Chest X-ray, AP view. Patient: 71 years old, sex F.
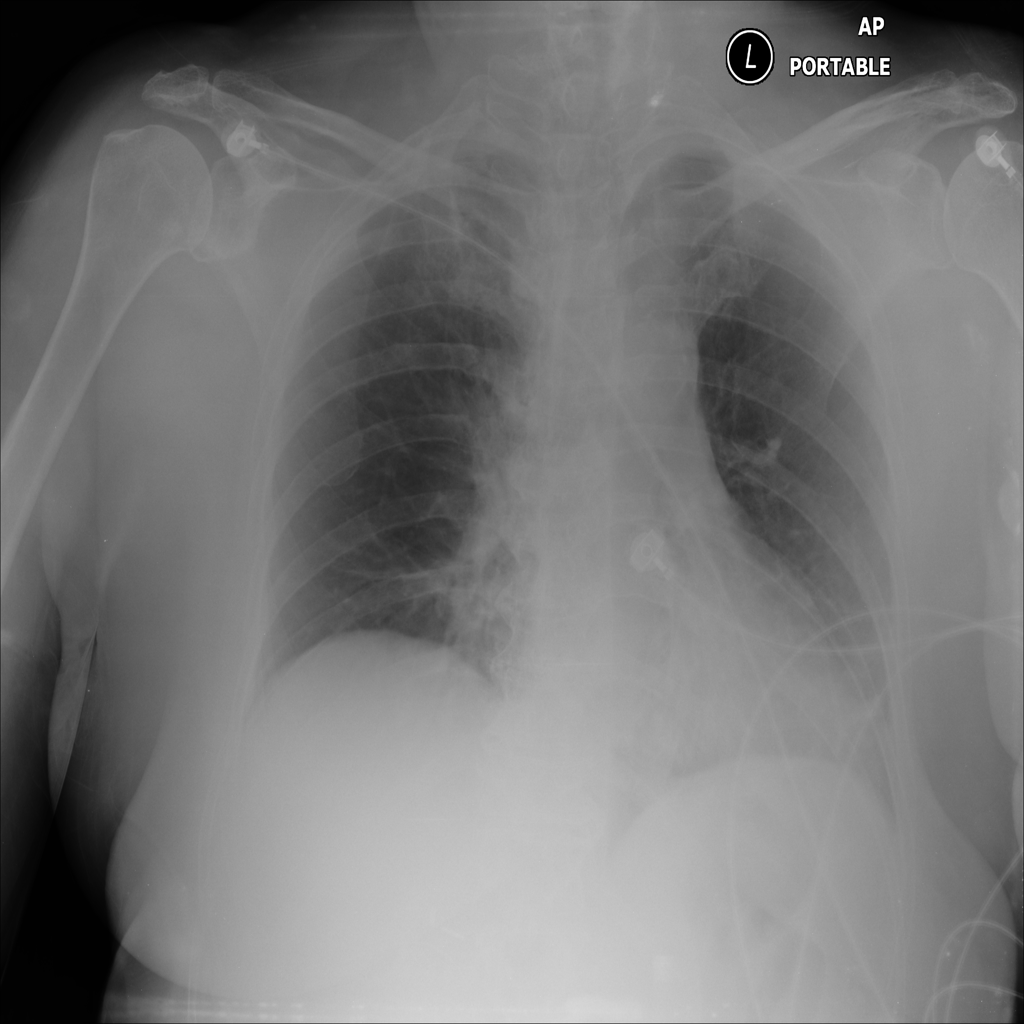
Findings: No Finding